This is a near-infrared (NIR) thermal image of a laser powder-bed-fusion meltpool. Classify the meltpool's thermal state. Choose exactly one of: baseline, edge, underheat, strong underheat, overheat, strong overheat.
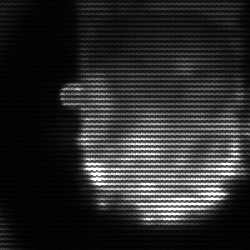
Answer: baseline